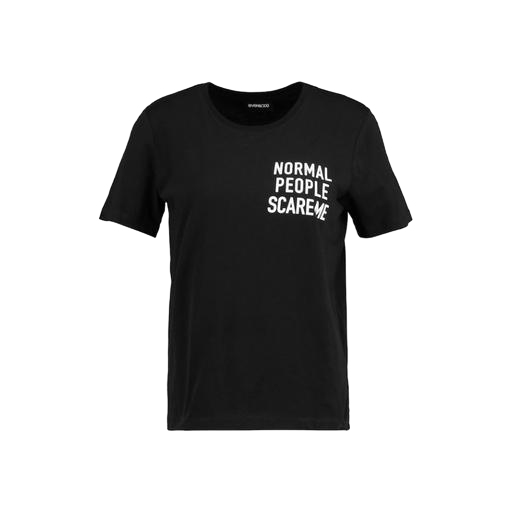
regular t-shirt, graphic t-shirt, normal neck black teeshirt style, white background